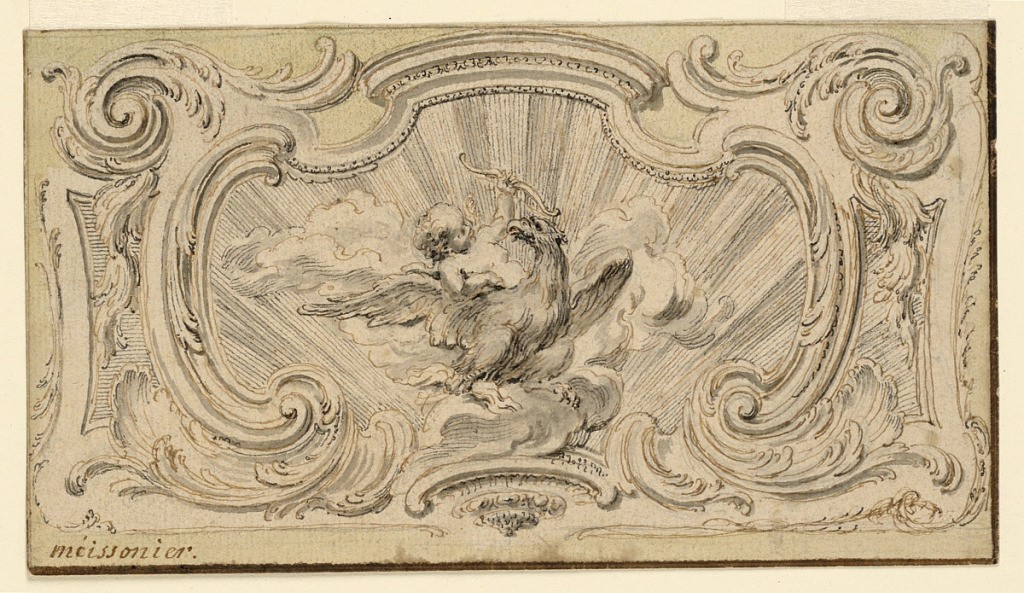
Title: Design for an Ornament Panel
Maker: Juste-Aurèle Meissonnier, French, b. Italy, 1695–1750
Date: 1733–34
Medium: Pen and brown and black ink, black chalk, brush and yellow, pale green, gray, and brown washes on white laid paper
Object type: Drawing
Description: Within a rocaille cartouche frame is a sunburst surrounding a putto on the back of an eagle, wings outspread. The eagle rests on a cloud and holds a bolt of lightning with its right foot.  Verso: fragment of geometrical accounting (in pencil) in "p(ied)s" and "po(uces)."